Question: I have a rather simple ListView row:
'''
<?xml version="1.0" encoding="utf-8"?>
<RelativeLayout xmlns:android="http://schemas.android.com/apk/res/android"
android:layout_width="fill_parent"
android:layout_height="wrap_content"
android:orientation="horizontal" >
<TextView
android:id="@+id/tournament_name"
android:layout_width="wrap_content"
android:layout_height="wrap_content"
android:layout_alignParentLeft="true"
android:textSize="25dp" />
<TextView
android:id="@+id/tournament_winner"
android:layout_width="wrap_content"
android:layout_height="wrap_content"
android:layout_alignParentRight="true"
android:textSize="25dp" />
</RelativeLayout>
'''
When the text of '"@+id/tournament_name"'is long - it overlaps with the one from '"@+id/tournament_winner"' and I don't understand why.
I tried using 'android:singleLine="false"'to no avail. I also tried using 'android:inputType="textMultiLine"'as the docu says 'android:singleLine="false"' is deprecated but then I get the warning: 'Attribute android:inputType should not be used with <TextView>: Change element type to <EditText> ?' so no good here as well.
I also tried using 'android:ellipsize="end"' but this doesn't work. I assume it is because the text in the left 'TextView ("@+id/tournament_name")' is NOT long enough to fill up the full width of the 'ListView' (which code is not sowing here).
I was sure that if I use 'android:layout_width="wrap_content"'the two TextView fields shouldn't overlap.
Here is an example (see the second line):

Any further ideas how this could be fixed?
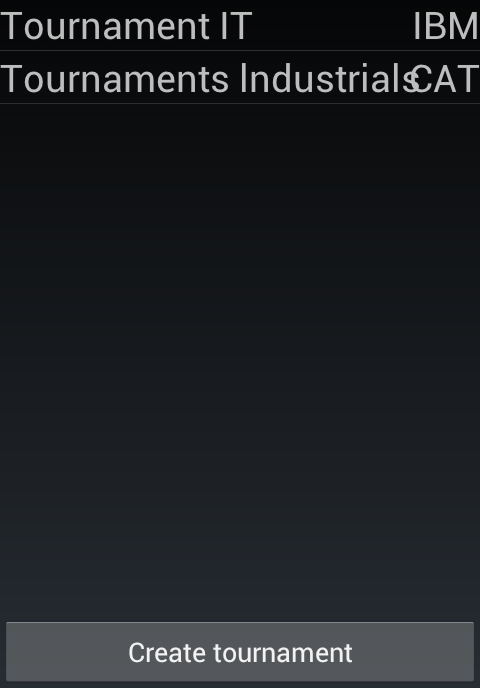
Answer: '''
android:layout_toLeftOf="@id/tournament_winner" in First TextView.
'''
Also set 'android:maxLines="1"' and 'Fix width for tournament winner' because when it gets long tournament name cant see...
'''
<?xml version="1.0" encoding="utf-8"?>
<RelativeLayout xmlns:android="http://schemas.android.com/apk/res/android"
android:layout_width="fill_parent"
android:layout_height="wrap_content"
android:orientation="horizontal" >
<TextView
android:id="@+id/tournament_name"
android:layout_width="wrap_content"
android:layout_height="wrap_content"
android:layout_alignParentLeft="true"
android:layout_toLeftOf="@id/tournament_winner"
android:maxLines="1"
android:text="NAMEEEEEEEEEEEEEEEEEEEEEEEEEEE"
android:textSize="25dp" />
<TextView
android:id="@+id/tournament_winner"
android:layout_width="wrap_content" android:layout_marginLeft="10dp"
android:layout_height="wrap_content"
android:layout_alignParentRight="true"
android:text="WINER"
android:textSize="25dp" />
</RelativeLayout>
'''